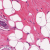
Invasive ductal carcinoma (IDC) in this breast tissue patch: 0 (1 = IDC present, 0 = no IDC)